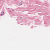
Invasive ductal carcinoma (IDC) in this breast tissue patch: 0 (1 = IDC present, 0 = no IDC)